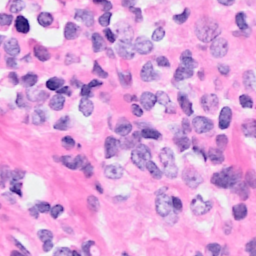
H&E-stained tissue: Breast